Field crop: tomato
Growth stage: 1
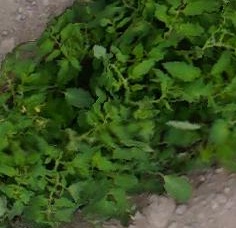
Species: tomato